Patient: sex M, age 45
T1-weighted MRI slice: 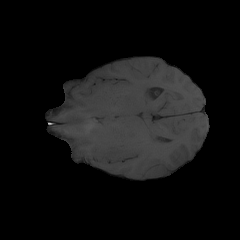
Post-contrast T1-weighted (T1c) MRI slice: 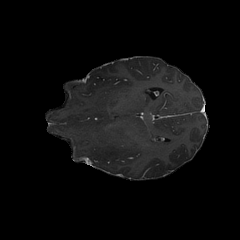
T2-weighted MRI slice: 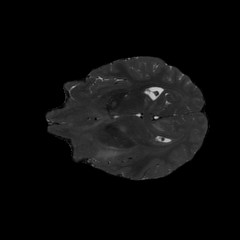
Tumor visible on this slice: yes
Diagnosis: Astrocytoma, IDH-mutant
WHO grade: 3